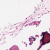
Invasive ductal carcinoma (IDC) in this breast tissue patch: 0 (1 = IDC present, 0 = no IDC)